Question: I had some problems with my solution's references since somebody went and messed up NuGet... restoring from source control rendered the projects unloadable, and I had to play around a bit to finally get things to load. When I was finally able to get my projects to load properly (after one heck of a headache), I had a pretty big experimental mess to clean up, and now nothing builds.
Nuget thinks my dependencies are installed. Visual Studio disagrees.

What do I have to do to make NuGet and Visual Studio agree with each other?
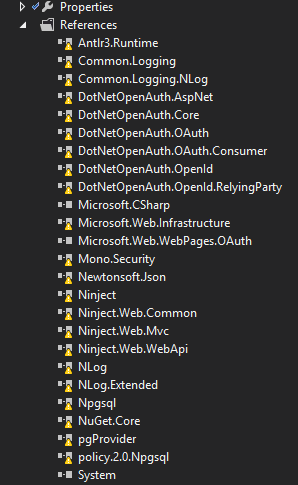
Answer: It is not simple but try following steps:
1. In package manager console restore your nuget packages
2. Open csproj in notepad and check if paths are correct. If not repair them.
3. If above steps won't work in package manager console reinstall all your packages.
4. If the project is open, Unload it, then Reload it. This forces Visual Studio to re-resolve the references.
Explanation:
When nuget add reference it add it in csproj like below:
'''
<Reference Include="Newtonsoft.Json">
<HintPath>..\packages\Newtonsoft.Json.4.5.9\lib\net40\Newtonsoft.Json.dll</HintPath>
</Reference>
'''
Which means that package number is in HintPath. After you merge two branches, the nuget version numbers probably changed. This causes that HintPath should also be changed to proper path with version. That is why Visual Studio has problems to find them.